Field crop: maize
Growth stage: 2
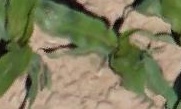
Species: maize